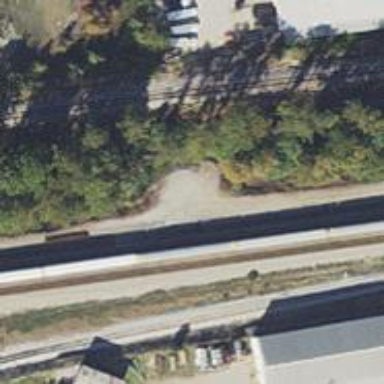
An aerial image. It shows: Railway level crossing.